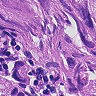
Metastatic tissue present: yes